Question: I want to integrate admob to my application.
Currently I am having difficulties to setup admob sdk with Buid Gradile in Android studio.
> Buid.Gradle content:
'''
dependencies{
compile 'com.actionbarsherlock:actionbarsherlock:4.4.0@aar'
compile 'com.android.support:support-v4:19.1.0'
compile 'com.google.code.gson:gson:2.3.1'
compile 'net.danlew:android.joda:2.9.4.1'
}
'''
Gradle file Github link: <URL>
Instructions I followed - <URL>
However I am strucking at step -
> compile 'com.google.android.gms:play-services-ads:11.8.0'
I am getting the following error (attached image).

Not sure which library to download. My application is using -
> com.actionbarsherlock:actionbarsherlok.
Which is a old library. I want to continue with that one. Any help will be appreciated.
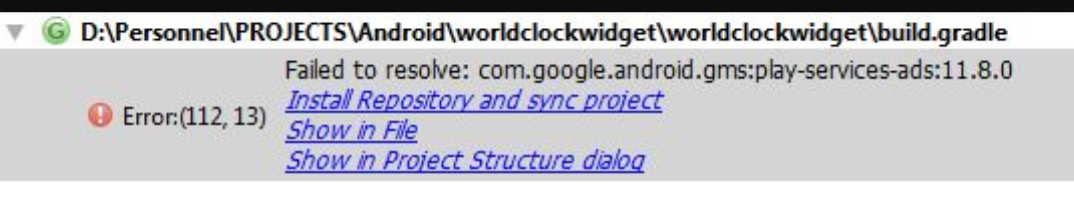
Answer: Add 'apply plugin: 'com.google.gms.google-services'' at bottom of your gradle file
Also add
'''
repositories {
jcenter()
google()
}
'''